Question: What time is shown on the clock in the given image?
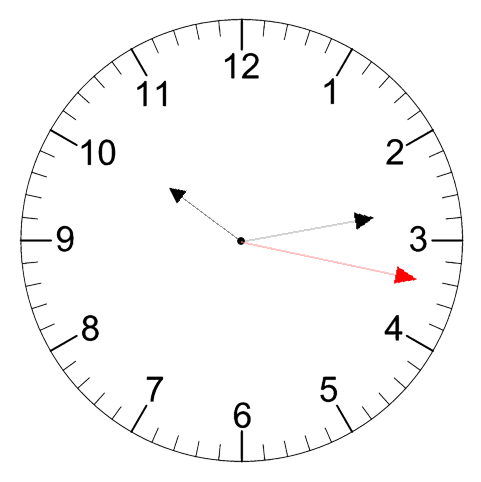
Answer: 10:13:17